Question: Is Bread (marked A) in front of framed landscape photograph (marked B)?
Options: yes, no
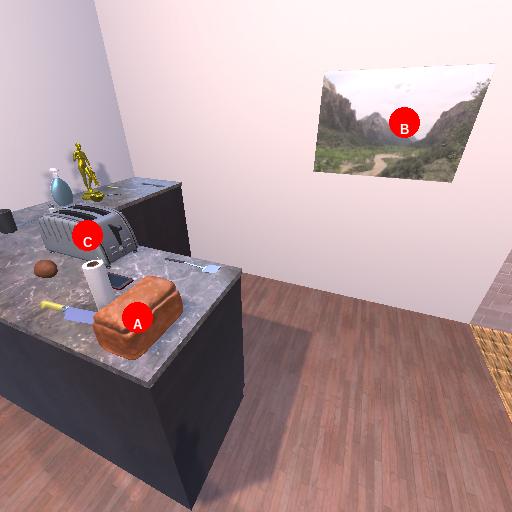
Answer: yes